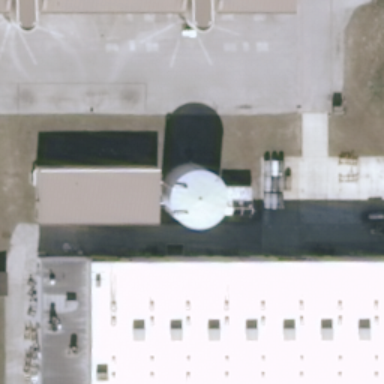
There is a storage tank beside some buildings .